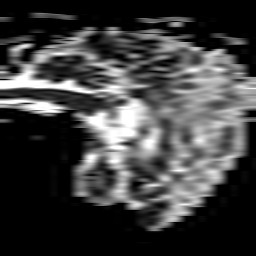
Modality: ADC
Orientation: sagittal
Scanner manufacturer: philips
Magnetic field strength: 3 T
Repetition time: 4.005 s
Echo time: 0.06134 s